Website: slack
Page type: newsletter-management
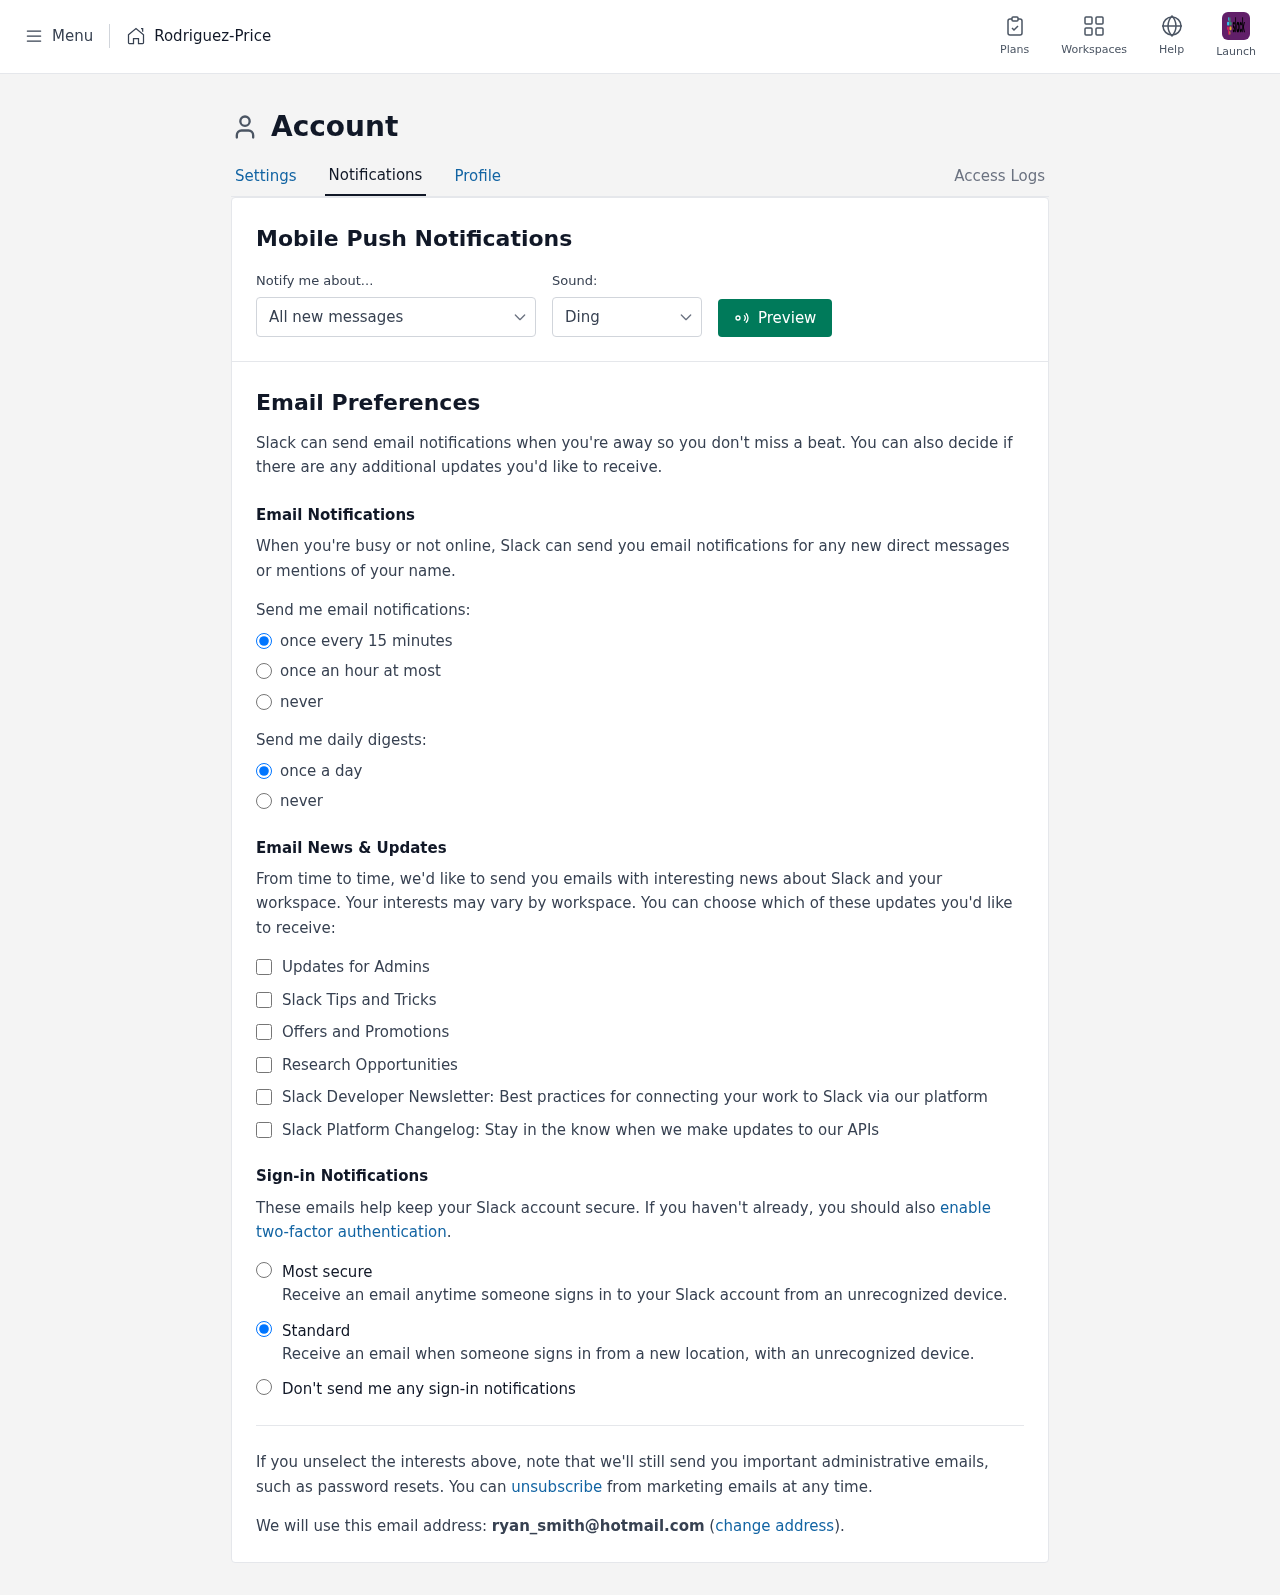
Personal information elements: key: PII_COMPANY
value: Rodriguez-Price
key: PII_EMAIL
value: ryan_smith@hotmail.com